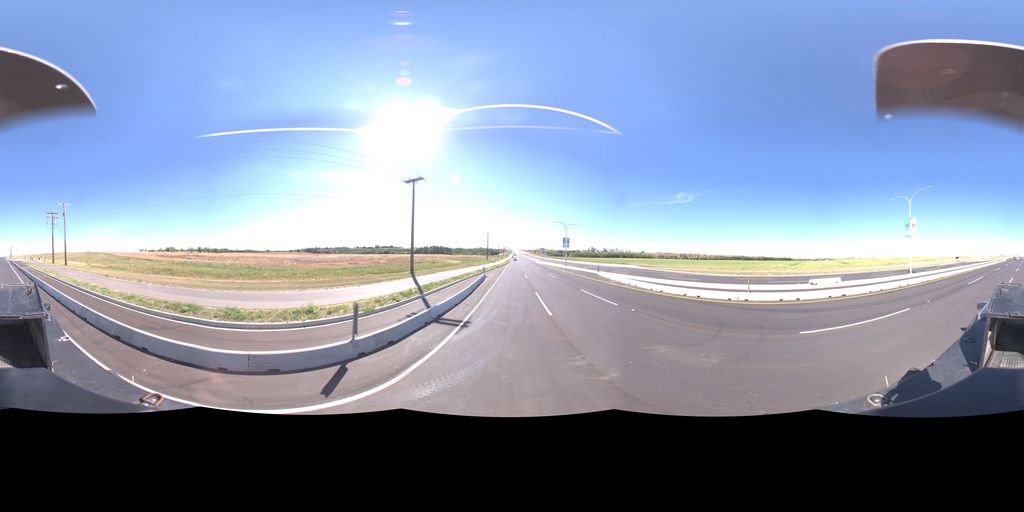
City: saskatoon